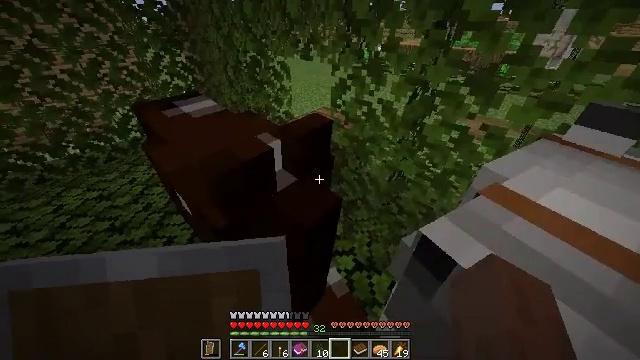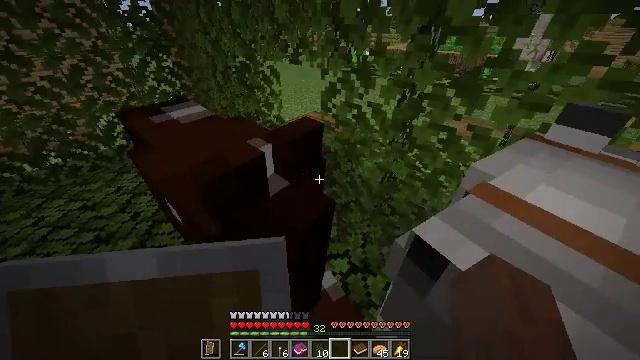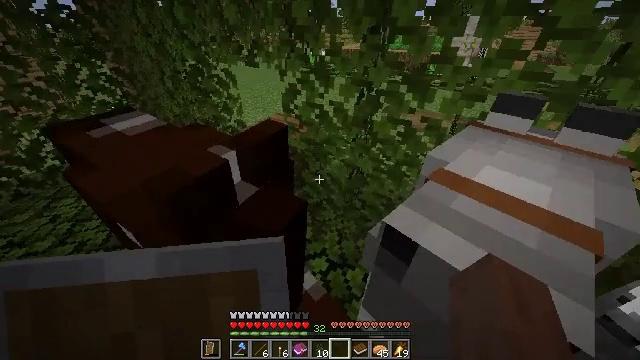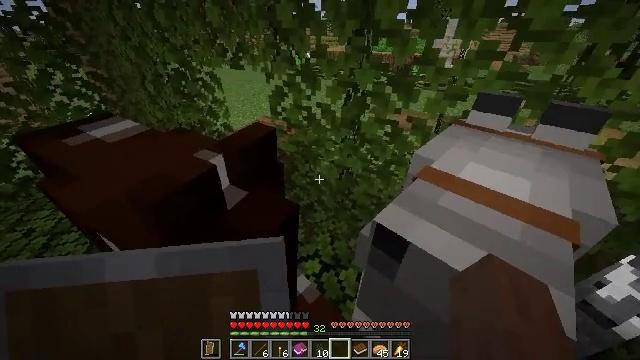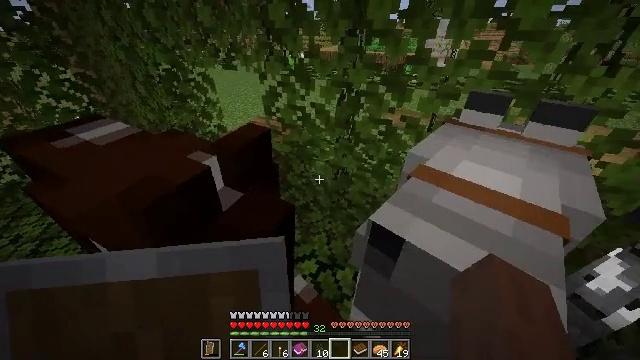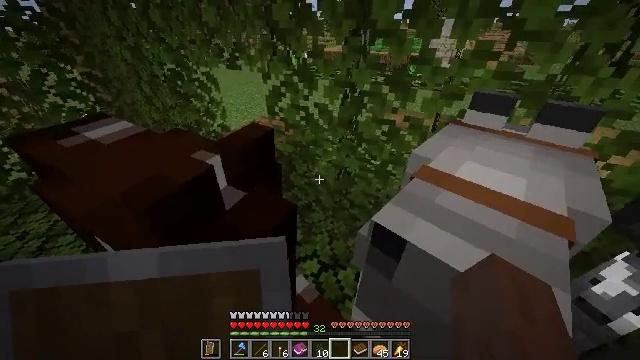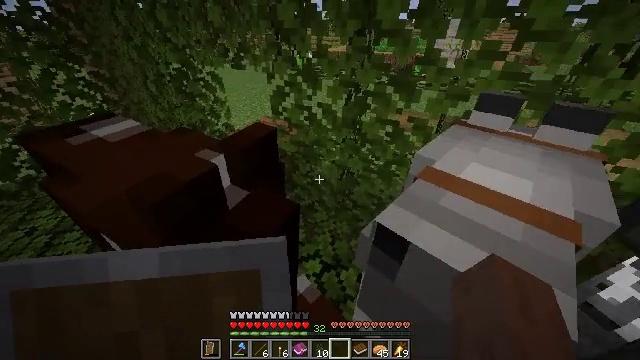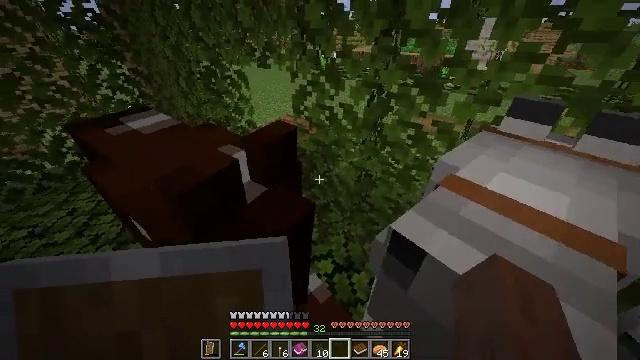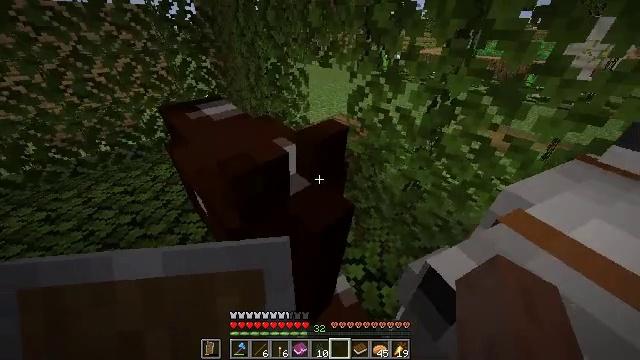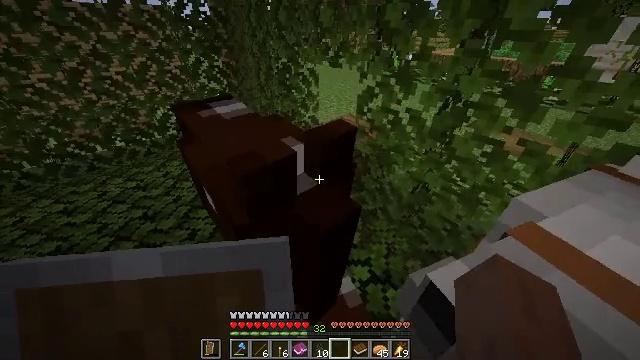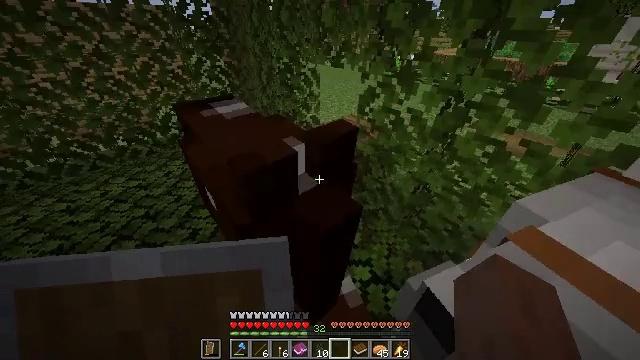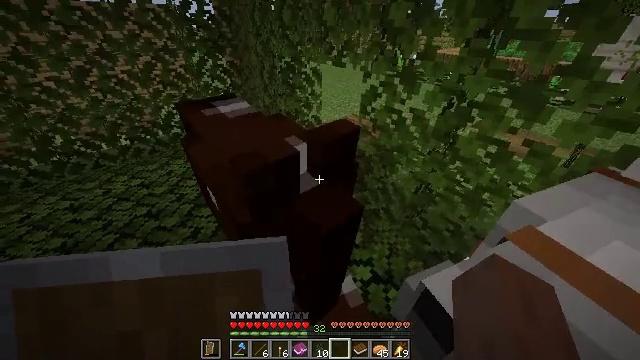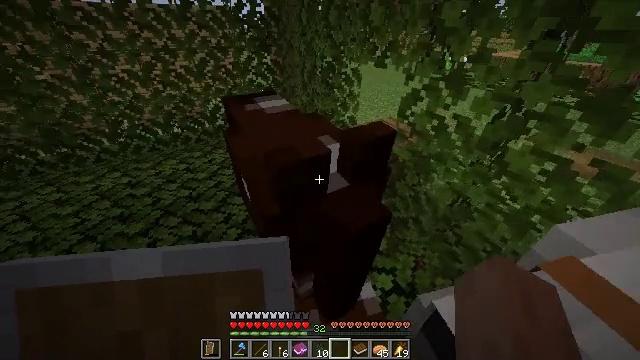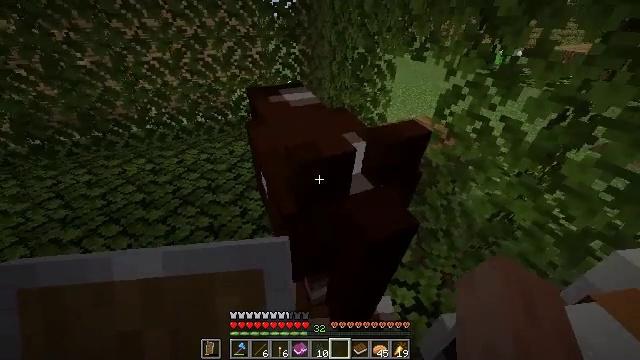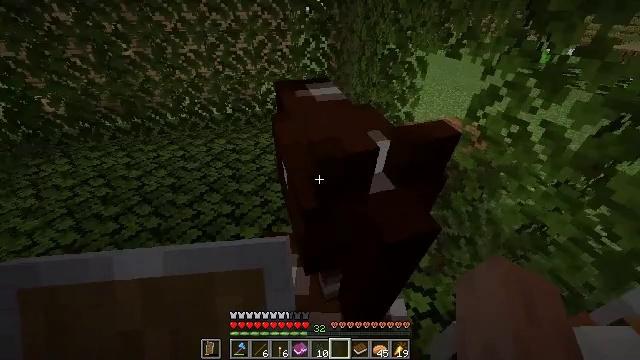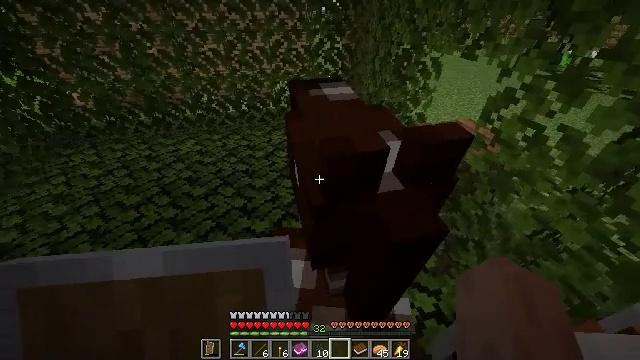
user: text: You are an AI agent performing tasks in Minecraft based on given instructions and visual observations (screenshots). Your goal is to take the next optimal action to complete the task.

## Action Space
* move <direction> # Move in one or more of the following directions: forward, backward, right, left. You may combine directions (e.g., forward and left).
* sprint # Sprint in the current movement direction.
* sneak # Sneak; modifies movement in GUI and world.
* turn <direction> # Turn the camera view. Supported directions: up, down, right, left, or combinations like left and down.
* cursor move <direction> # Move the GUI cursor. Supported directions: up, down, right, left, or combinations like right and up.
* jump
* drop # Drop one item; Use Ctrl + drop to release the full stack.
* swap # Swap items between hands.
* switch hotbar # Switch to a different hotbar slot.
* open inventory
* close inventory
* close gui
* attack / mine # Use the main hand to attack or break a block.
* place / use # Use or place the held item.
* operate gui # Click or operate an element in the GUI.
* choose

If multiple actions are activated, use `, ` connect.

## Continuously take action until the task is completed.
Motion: motion action
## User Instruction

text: Remove a suspicious stew from the inventory.
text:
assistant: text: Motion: move forward and move right, sprint, turn right, jump
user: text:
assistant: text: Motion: move forward and move right, sprint, turn right, jump
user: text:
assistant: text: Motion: move forward and move right, sprint, turn right, jump
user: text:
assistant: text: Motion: move forward and move right, sprint, jump
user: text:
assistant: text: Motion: move forward and move right, sprint, turn left, jump
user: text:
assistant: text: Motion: move forward and move right, sprint, turn left, jump
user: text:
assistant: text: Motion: move forward and move right, sprint, turn left, jump
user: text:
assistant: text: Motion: move forward and move right, sprint, turn left, jump
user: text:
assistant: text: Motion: move forward and move right, sprint, jump
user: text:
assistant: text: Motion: move forward and move right, sprint
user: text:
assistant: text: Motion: move forward and move right, sprint, turn left
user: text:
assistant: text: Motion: move right, sprint, turn left, jump
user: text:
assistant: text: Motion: move forward and move right, sprint, turn left, jump
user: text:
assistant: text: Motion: move forward, sprint, turn left and down, jump
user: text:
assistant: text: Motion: move forward, sprint, turn left
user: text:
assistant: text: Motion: move forward, sprint
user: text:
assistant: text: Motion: move forward, sprint
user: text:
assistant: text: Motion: move forward and move right, sprint
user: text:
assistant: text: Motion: move forward and move right, sprint
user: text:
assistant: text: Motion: move right, sprint
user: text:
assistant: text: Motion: move right, sprint
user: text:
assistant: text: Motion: move right, sprint
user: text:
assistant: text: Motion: move left, sprint
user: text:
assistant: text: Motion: move left, sprint
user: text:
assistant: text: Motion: move forward and move left, sprint
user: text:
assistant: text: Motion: move forward and move left, sprint
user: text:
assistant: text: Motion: move forward and move left, sprint
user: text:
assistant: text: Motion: move forward and move left, sprint, turn left
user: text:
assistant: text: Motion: move left, sprint, turn left
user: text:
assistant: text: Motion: move back and move left, sprint, turn left